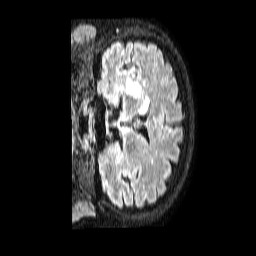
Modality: FLAIR
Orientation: coronal
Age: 59
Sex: female
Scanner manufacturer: philips
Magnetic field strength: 1.5 T
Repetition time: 4.8 s
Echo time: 0.3 s